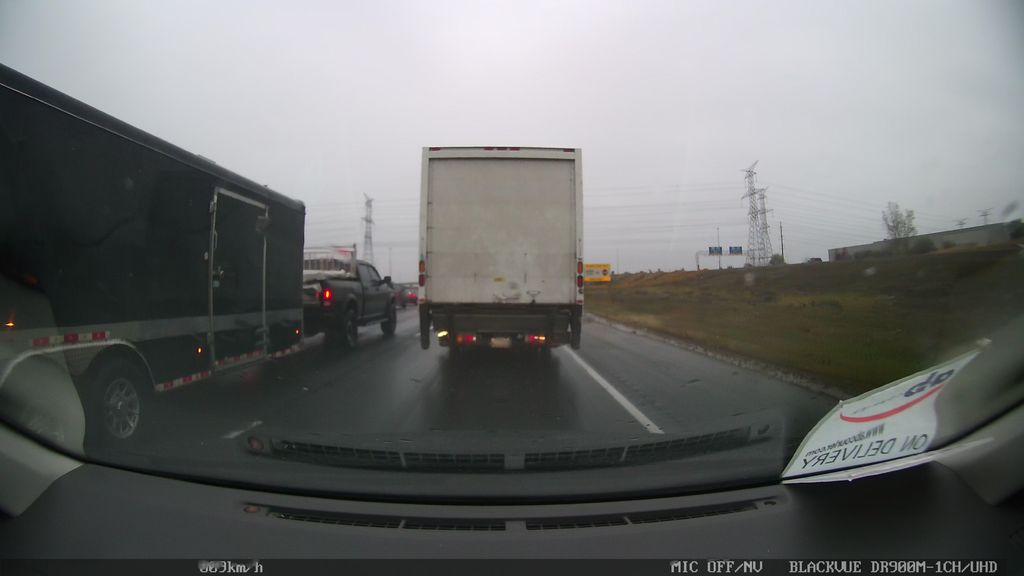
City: toronto